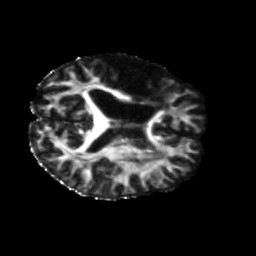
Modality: FA
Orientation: axial
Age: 56
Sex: female
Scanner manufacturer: siemens
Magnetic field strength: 3 T
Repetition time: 5.25 s
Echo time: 0.08 s